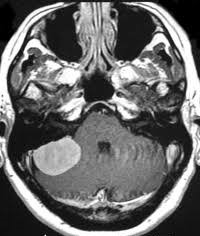
Label: meningioma